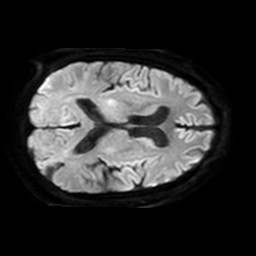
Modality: TRACE
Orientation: axial
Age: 72
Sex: male
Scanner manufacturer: philips
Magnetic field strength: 3 T
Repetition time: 3.334 s
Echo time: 0.076 s